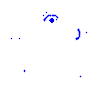
Particle: pion